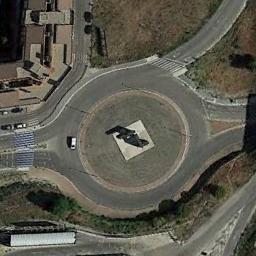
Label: roundabout